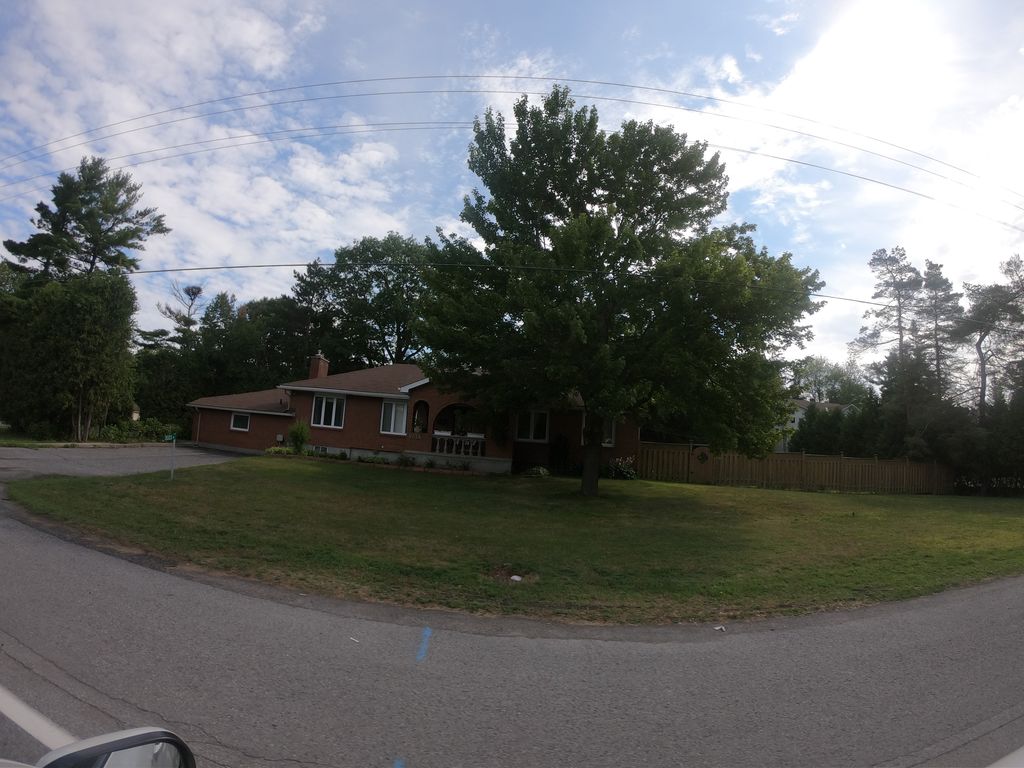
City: ottawa-gatineau